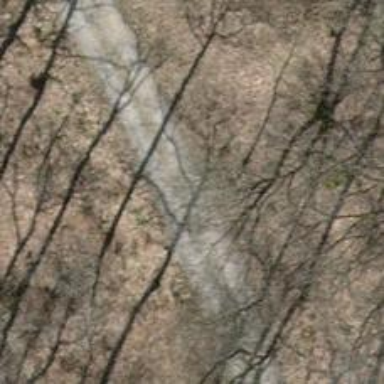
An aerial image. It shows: Track road with grade3 tracktype.